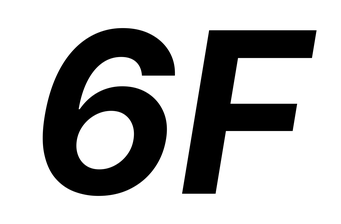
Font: Inter-Italic_Bold_Italic